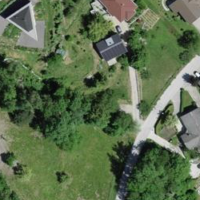
EUNIS habitat code: 40
Species observed at this site:
Acer campestre